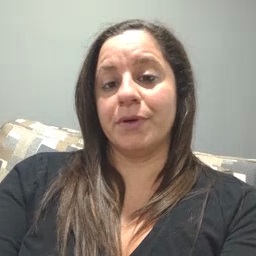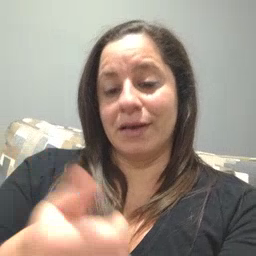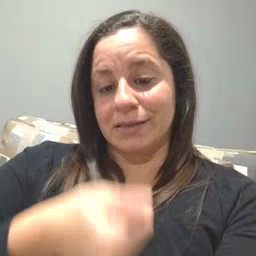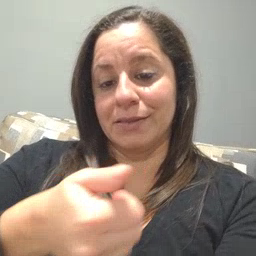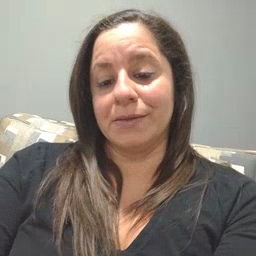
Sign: hide